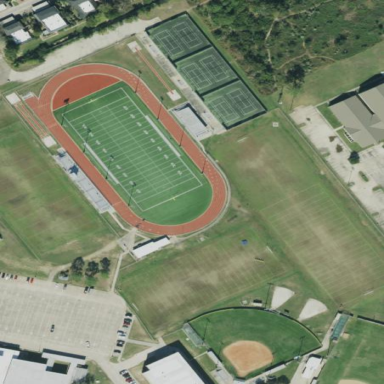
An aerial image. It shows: American football pitch.